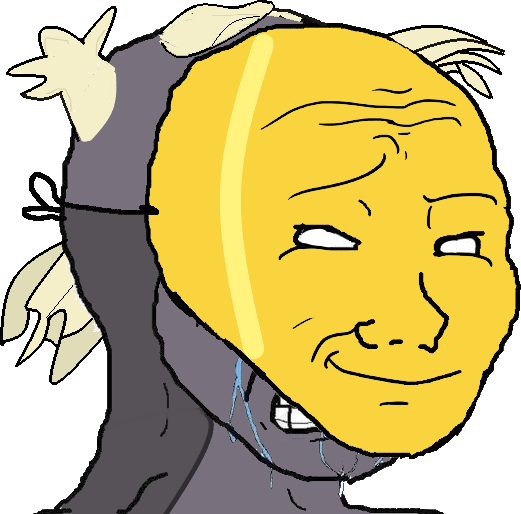
Label: 5_Smugjak